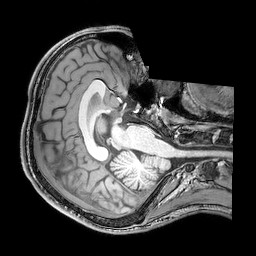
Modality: T1w
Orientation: axial